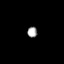
Tissue: prostate
Cell type: T cells
Senescence score: 0.7359
Nuclear area (px): 102
Mean DAPI intensity: 167.039